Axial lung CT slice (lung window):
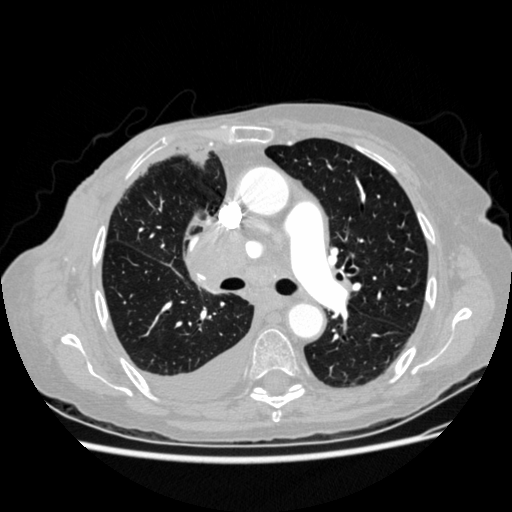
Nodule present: no